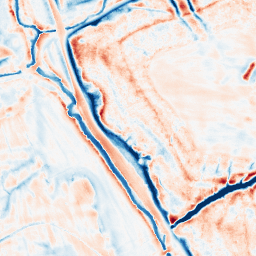
Category: edge_preserving
Decomposition family: bilateral
Decomposition parameters: d: 21
sigma_color: 50
sigma_space: 25
Upsampling method: bicubic
Upsampling parameters: scale: 8
Upsampling scale: 8